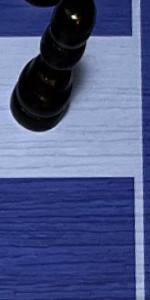
Label: Empty